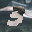
Label: 3